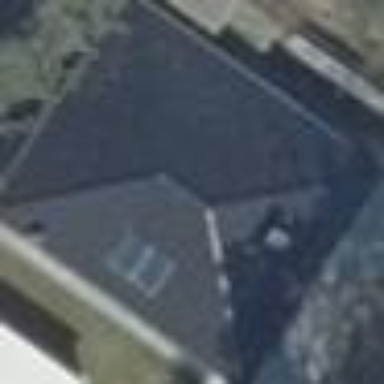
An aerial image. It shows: View of roof of building.